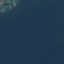
Land use / land cover: SeaLake